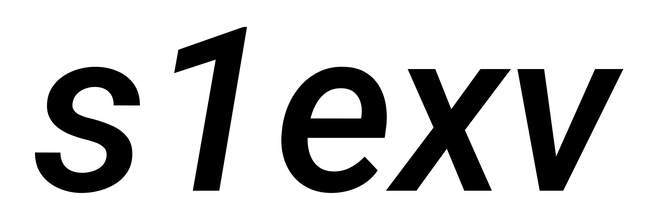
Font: Roboto-Italic_Medium_Italic